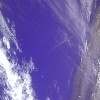
Label: water